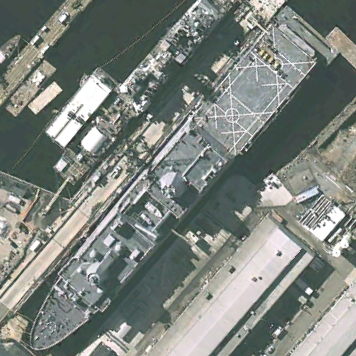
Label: combat